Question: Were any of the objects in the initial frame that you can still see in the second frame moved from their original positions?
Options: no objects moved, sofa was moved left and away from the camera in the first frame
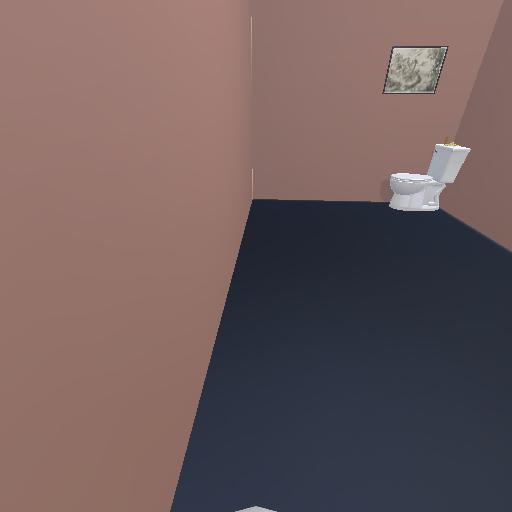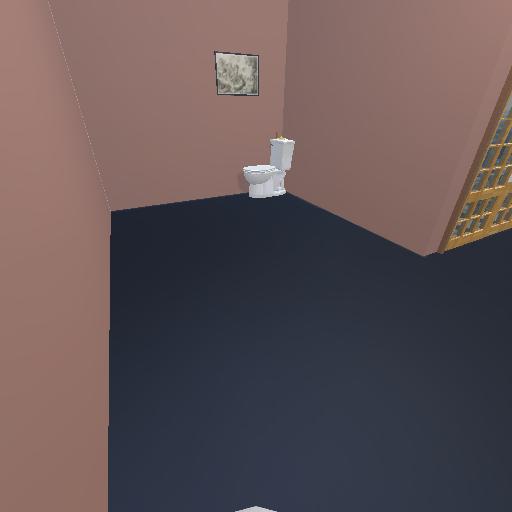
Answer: no objects moved